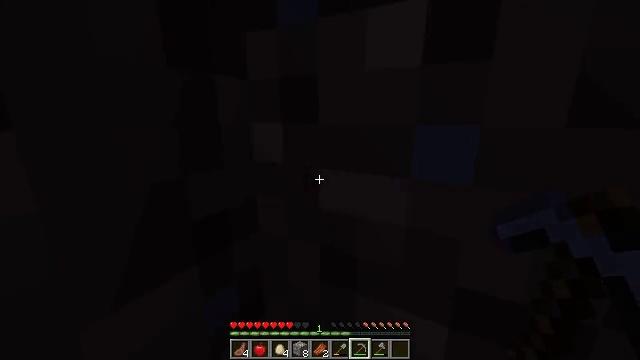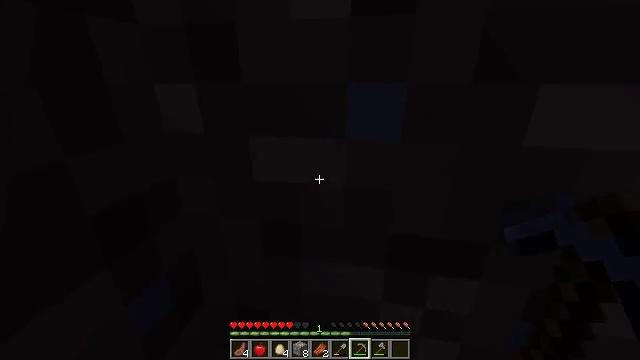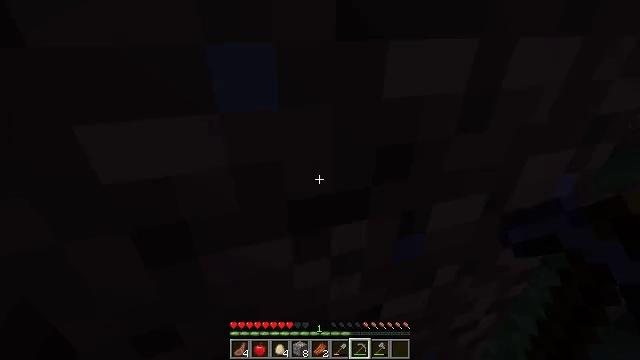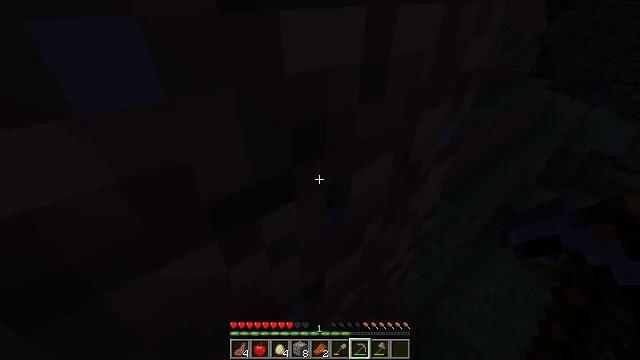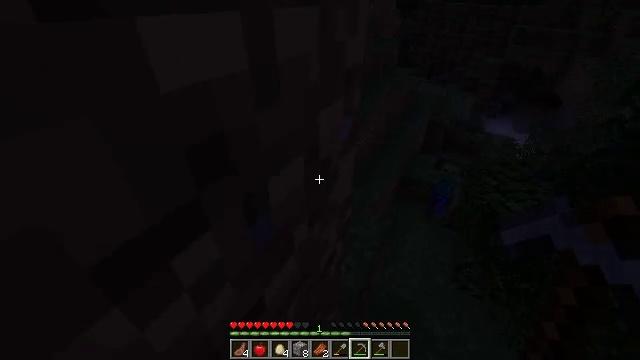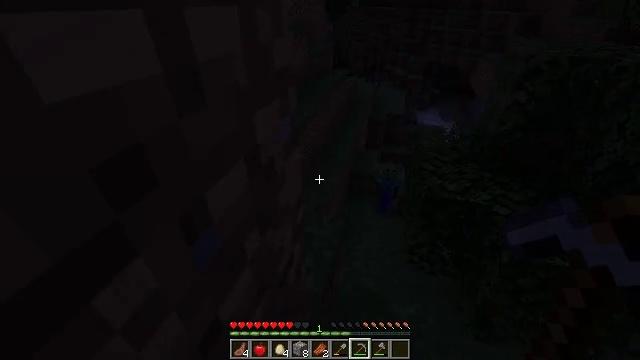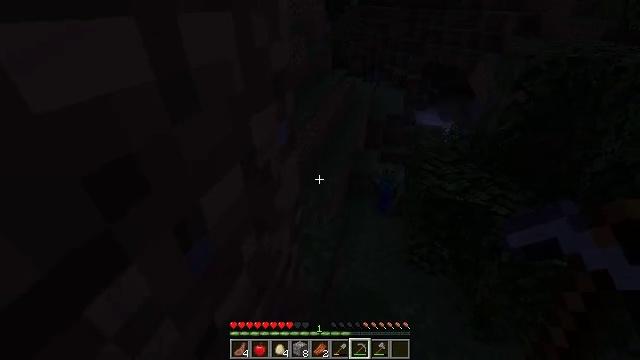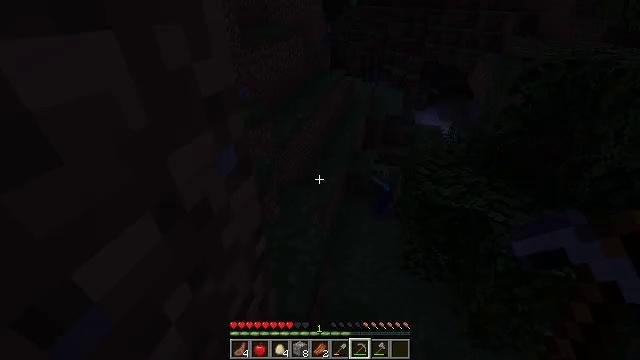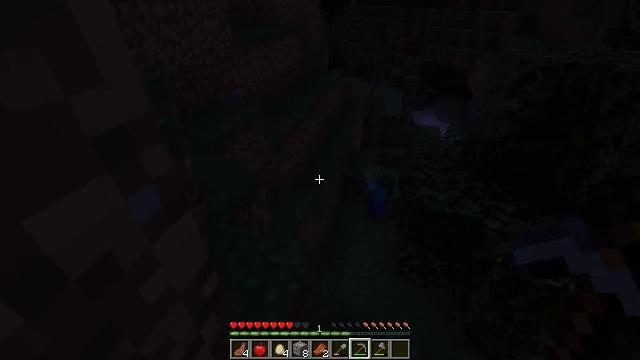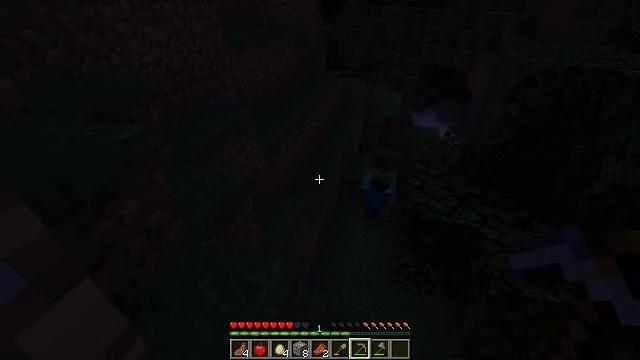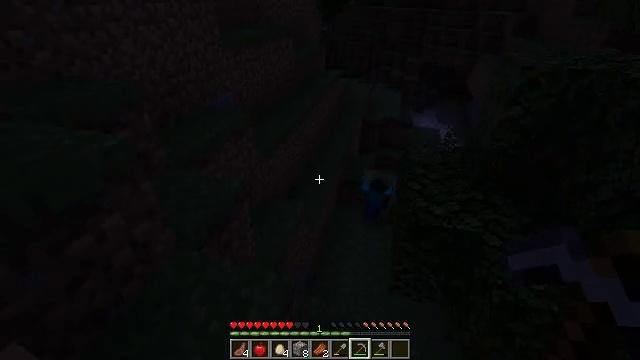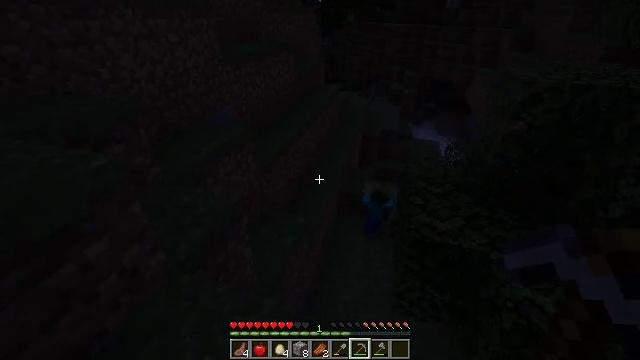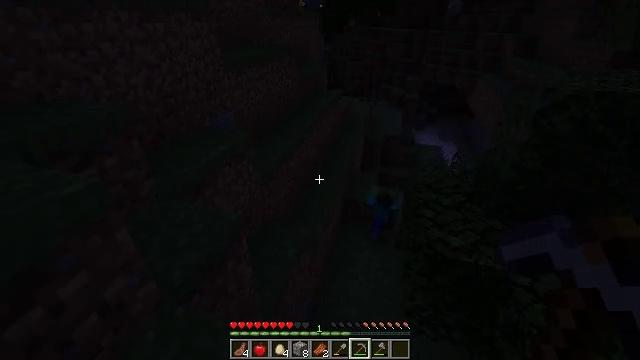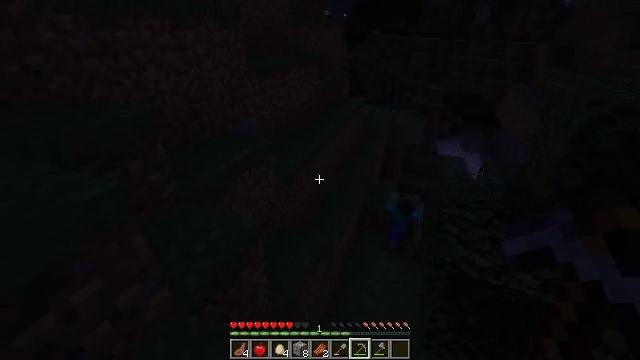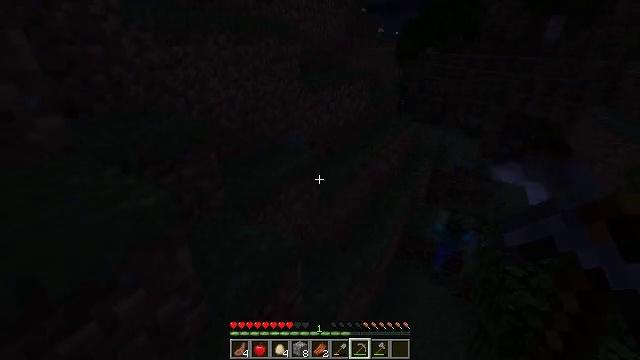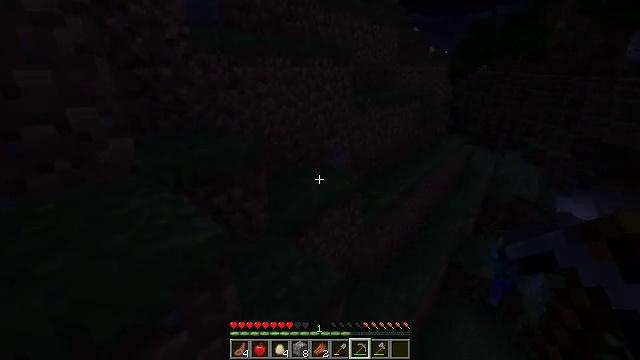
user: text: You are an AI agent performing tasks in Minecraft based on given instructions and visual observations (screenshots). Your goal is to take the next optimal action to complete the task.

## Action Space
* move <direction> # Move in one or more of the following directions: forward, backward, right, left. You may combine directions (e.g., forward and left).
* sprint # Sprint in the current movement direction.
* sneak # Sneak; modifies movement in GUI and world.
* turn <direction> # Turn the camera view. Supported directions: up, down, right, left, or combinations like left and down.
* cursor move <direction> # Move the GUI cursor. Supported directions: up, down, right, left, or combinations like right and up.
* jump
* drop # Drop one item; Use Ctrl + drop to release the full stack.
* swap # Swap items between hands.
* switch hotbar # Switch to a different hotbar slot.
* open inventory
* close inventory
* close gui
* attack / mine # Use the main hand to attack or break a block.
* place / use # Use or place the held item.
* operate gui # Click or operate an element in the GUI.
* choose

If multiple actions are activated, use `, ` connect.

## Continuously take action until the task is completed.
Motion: motion action
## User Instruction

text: Break the birch leaves block.
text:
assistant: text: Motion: move forward and move left, turn right and down
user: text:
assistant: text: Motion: move forward and move left, turn right and down
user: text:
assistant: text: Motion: move left, turn right and down
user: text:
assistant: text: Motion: move left, turn right
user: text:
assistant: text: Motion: turn right
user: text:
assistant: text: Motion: move forward and move right
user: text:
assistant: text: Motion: move forward and move right
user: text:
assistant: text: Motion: move forward and move right
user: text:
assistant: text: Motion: move forward
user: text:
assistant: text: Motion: move forward and move left
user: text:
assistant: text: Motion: move forward and move left, turn up
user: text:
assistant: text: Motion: move forward and move left
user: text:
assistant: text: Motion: move forward and move left, turn left and up
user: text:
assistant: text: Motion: move forward and move left, turn left and up
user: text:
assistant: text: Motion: move forward and move left, turn left and up
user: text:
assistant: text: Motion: move forward and move left, turn left and up
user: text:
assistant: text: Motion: move forward and move left
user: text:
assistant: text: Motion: move forward and move left, turn left and up
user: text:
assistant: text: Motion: move forward and move left, turn left
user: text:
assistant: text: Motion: move forward and move left
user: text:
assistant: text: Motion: move forward, jump
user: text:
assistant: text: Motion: move forward, jump
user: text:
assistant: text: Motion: move forward, jump
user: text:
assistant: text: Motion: move forward and move left, jump
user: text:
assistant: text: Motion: move forward and move left, turn left
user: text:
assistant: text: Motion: move forward and move left, turn left and up
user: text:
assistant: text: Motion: move forward and move left
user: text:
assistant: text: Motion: move forward
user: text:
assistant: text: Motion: move forward
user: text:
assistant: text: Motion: move forward